Question: Determine whether the two graphs given in the figure are isomorphic. If you think they are isomorphic, answer 1; if you think they are not isomorphic, answer 0.
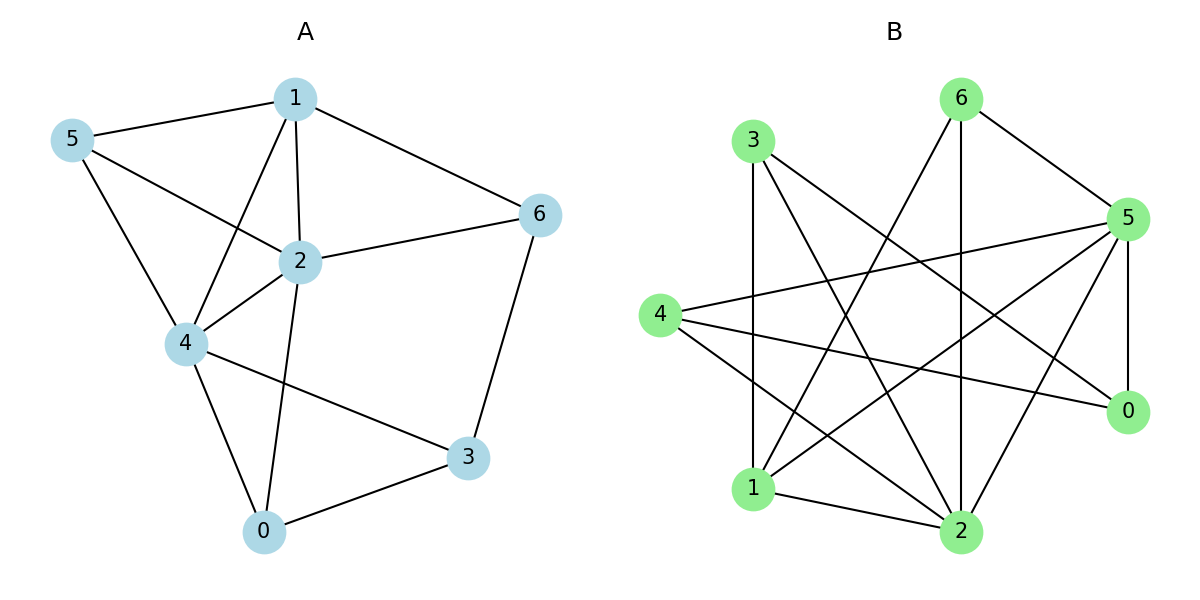
Answer: 1